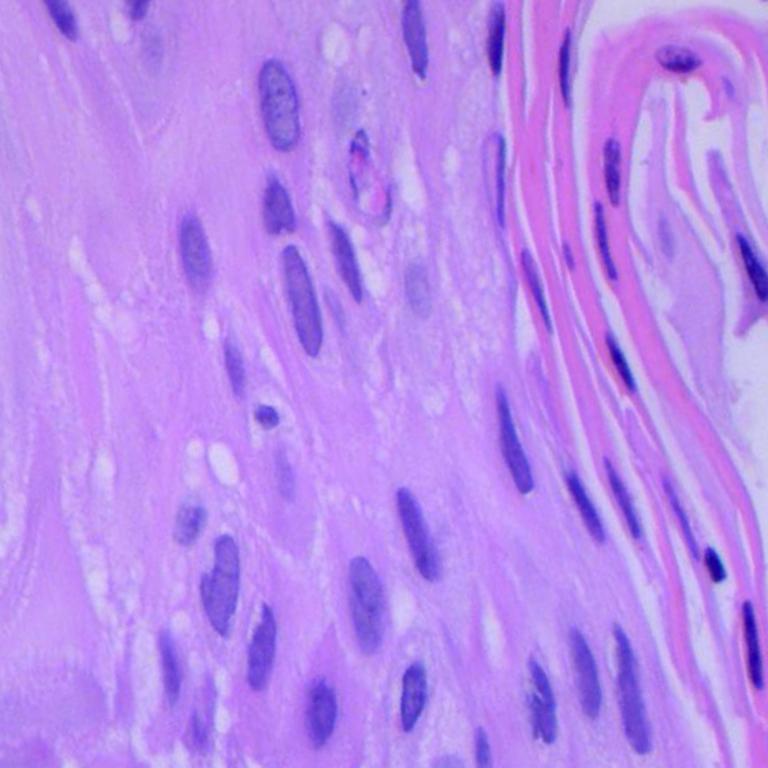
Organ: lung
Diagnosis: squamous carcinomas